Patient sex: F
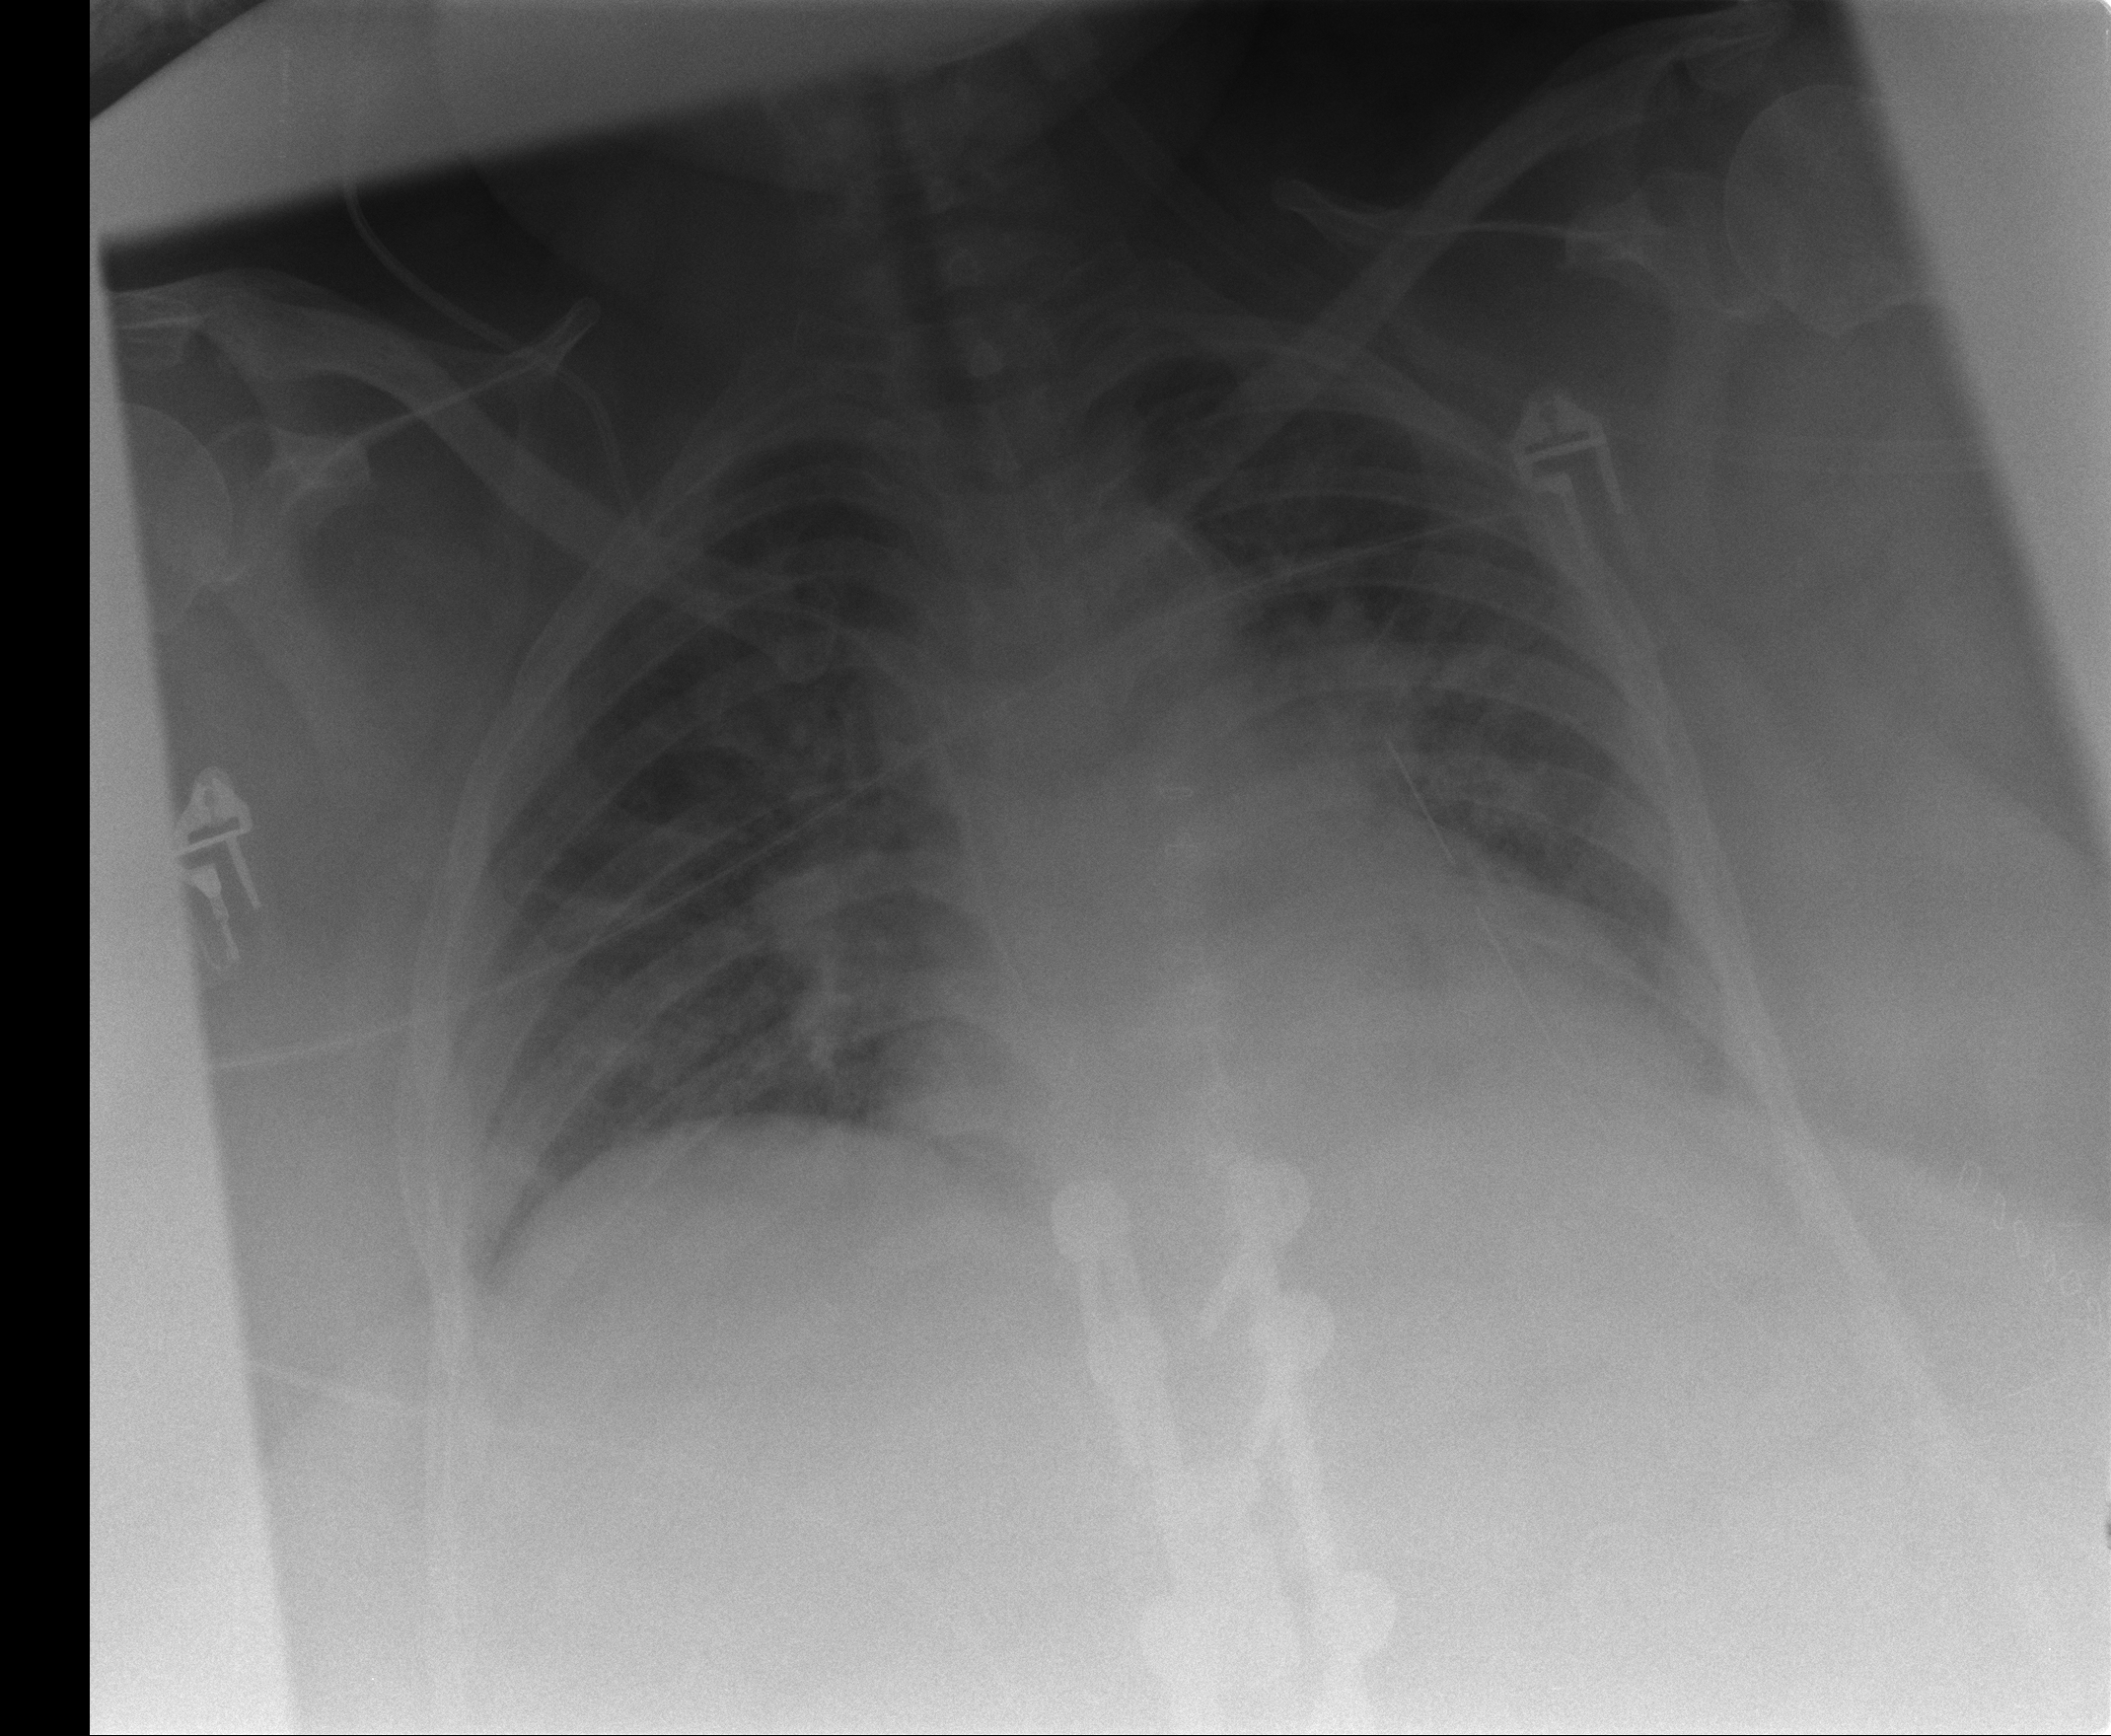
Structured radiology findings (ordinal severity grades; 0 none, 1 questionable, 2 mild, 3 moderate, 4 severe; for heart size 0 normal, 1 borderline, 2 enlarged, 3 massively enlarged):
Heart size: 2
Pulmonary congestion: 2
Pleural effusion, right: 0
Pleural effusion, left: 1
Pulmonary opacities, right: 0
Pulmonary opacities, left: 2
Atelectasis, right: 2
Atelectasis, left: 2